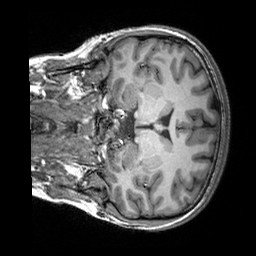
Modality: T1w
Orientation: coronal
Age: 24
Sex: female
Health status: healthy
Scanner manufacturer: siemens
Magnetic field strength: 3 T
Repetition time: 2.3 s
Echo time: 0.00303 s